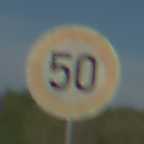
Verkehrszeichen: Geschwindigkeit50
Umgebung: Outdoor, Suburban
Tageszeit: MorningAfternoon
Wetter: PartlyCloudy
Licht: Natural
Jahreszeit: NotSpecified
Kontrast: HighContrast